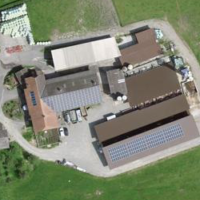
EUNIS habitat code: 52
Species observed at this site:
Trifolium repens